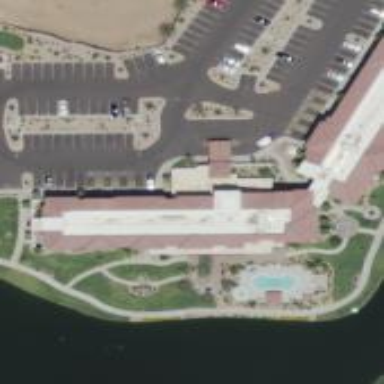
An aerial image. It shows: Hotel building.